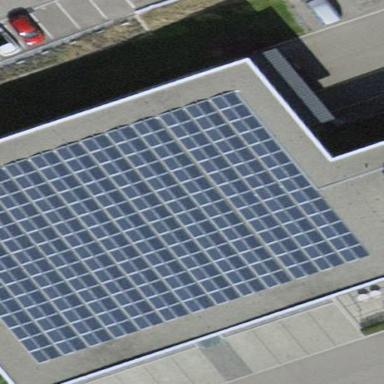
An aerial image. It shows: Solar-powered generator using photovoltaic technology. This small installation generates electricity through solar photovoltaic panels.